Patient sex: M
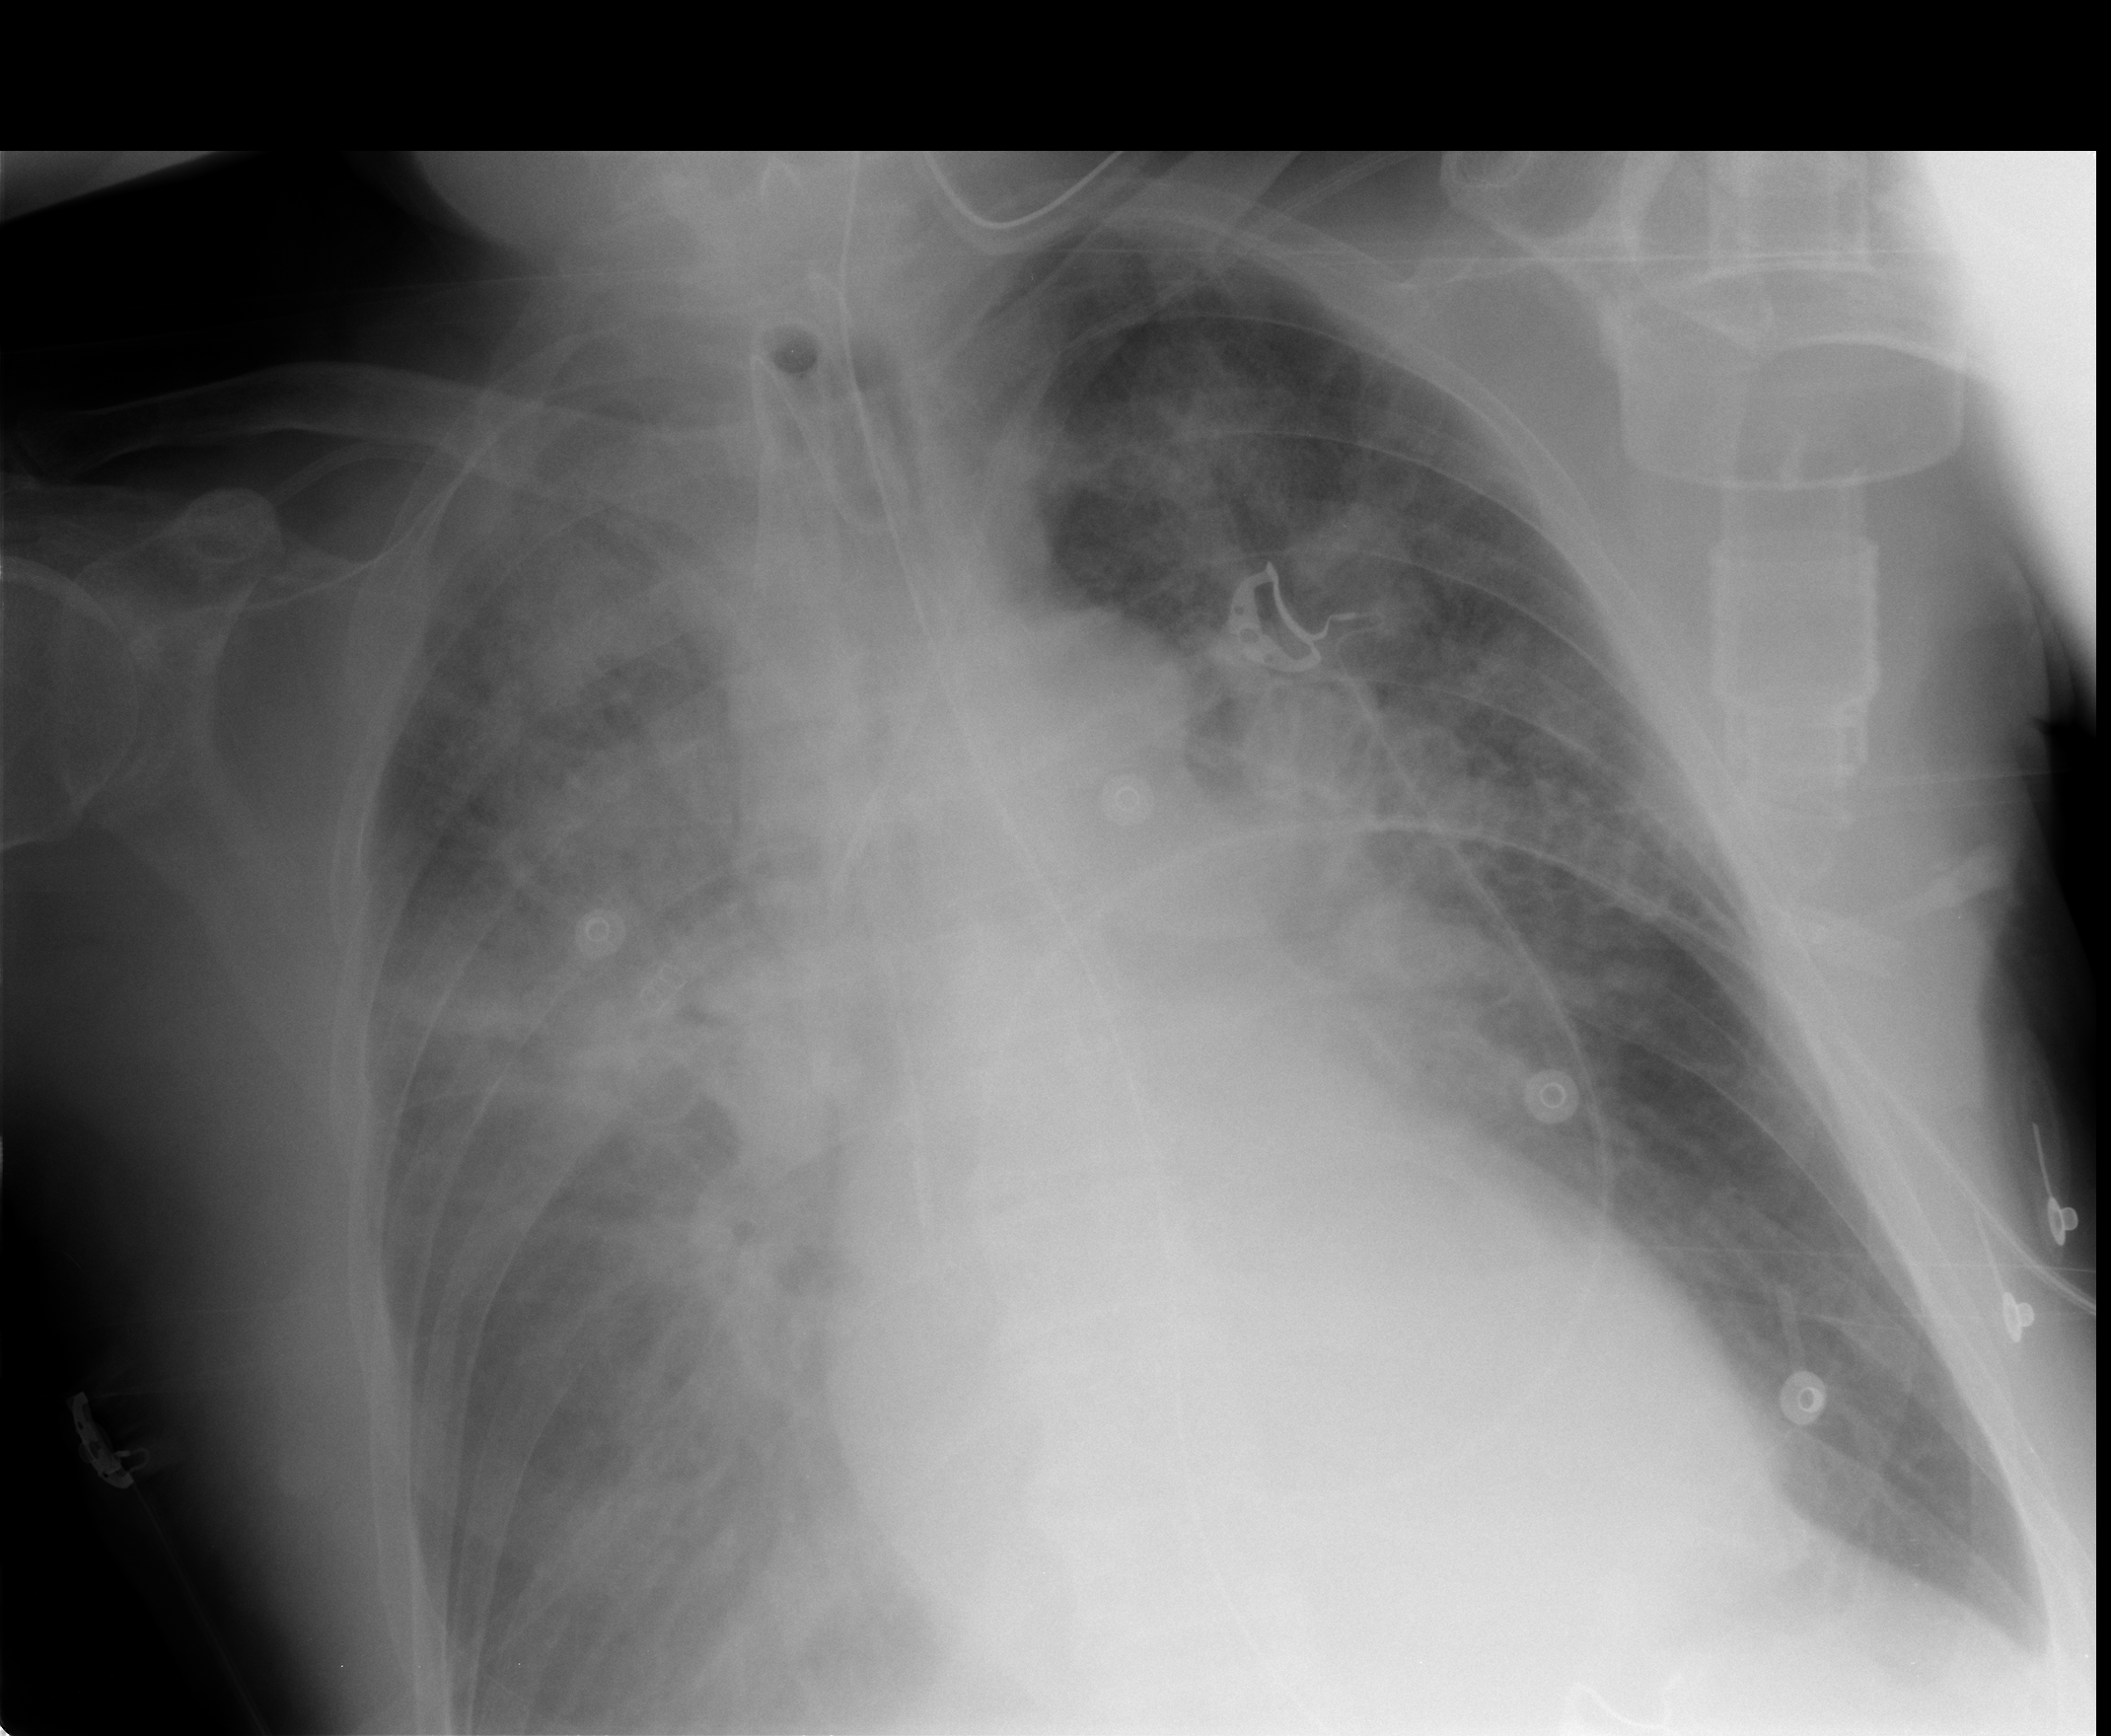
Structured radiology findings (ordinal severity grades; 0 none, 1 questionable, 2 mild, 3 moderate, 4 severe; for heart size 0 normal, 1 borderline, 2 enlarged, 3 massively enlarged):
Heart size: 2
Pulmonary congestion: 3
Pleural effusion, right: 2
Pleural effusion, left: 2
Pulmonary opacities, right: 3
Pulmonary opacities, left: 3
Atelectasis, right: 3
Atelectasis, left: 2